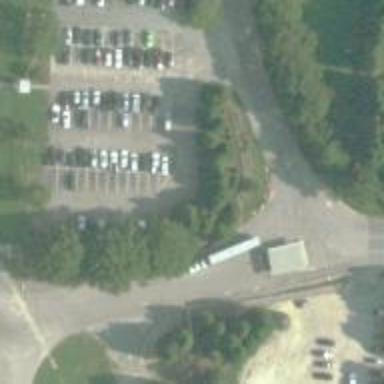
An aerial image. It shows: Parking area with asphalt surface.